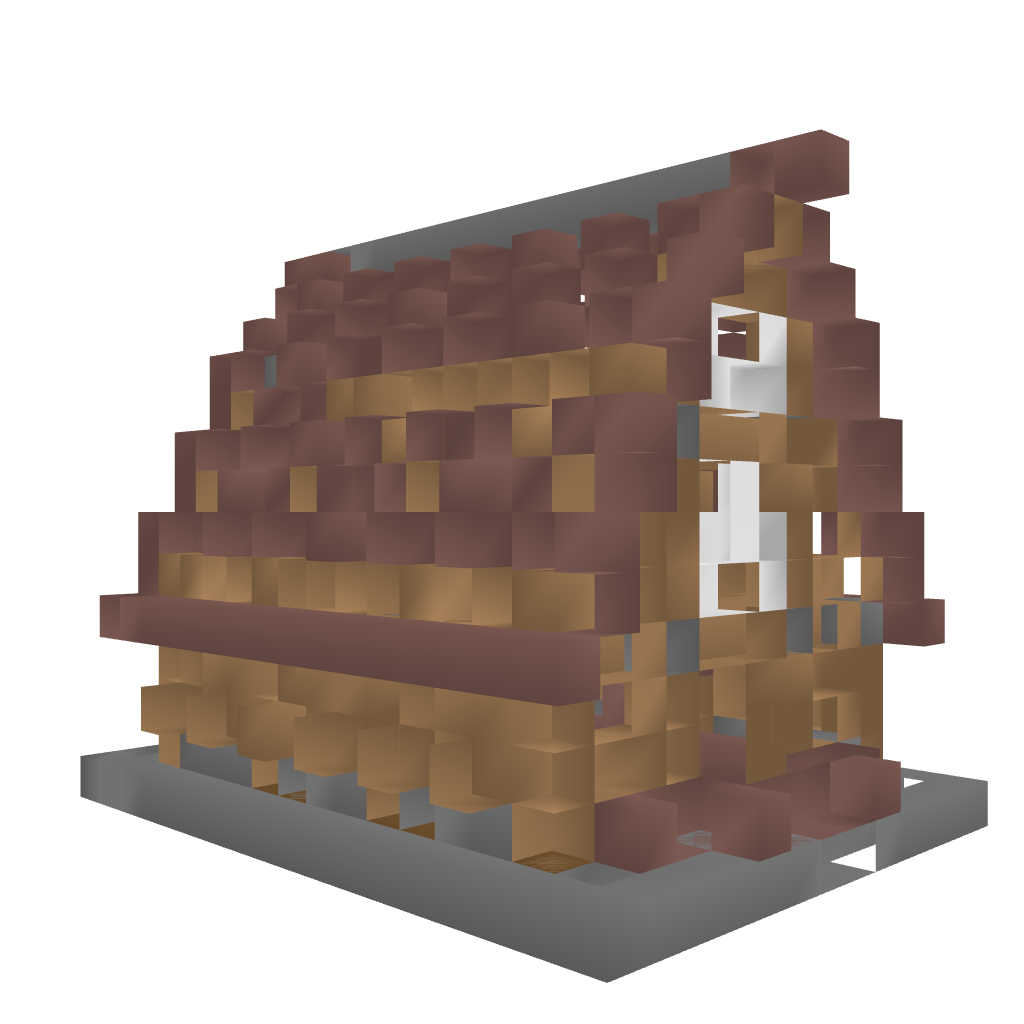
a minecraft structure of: EveV's Horse Barn high quality